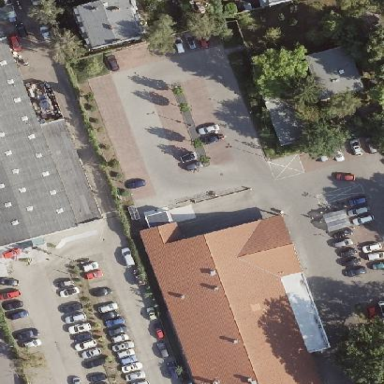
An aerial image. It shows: Retail area.